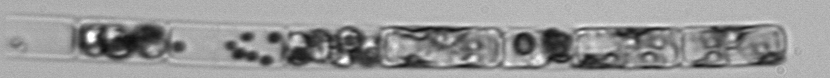
Label: Guinardia_delicatula_TAG_internal_parasite